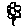
Label: flower